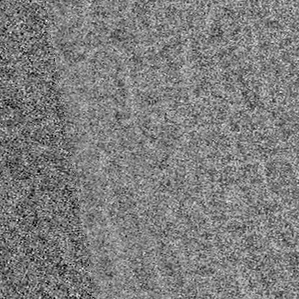
Label: frost